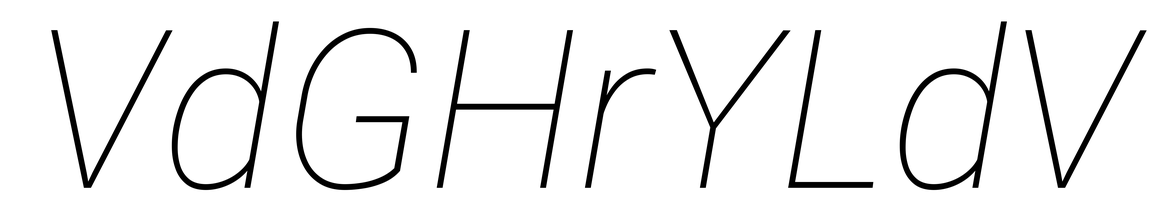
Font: Roboto-Italic_Thin_Italic